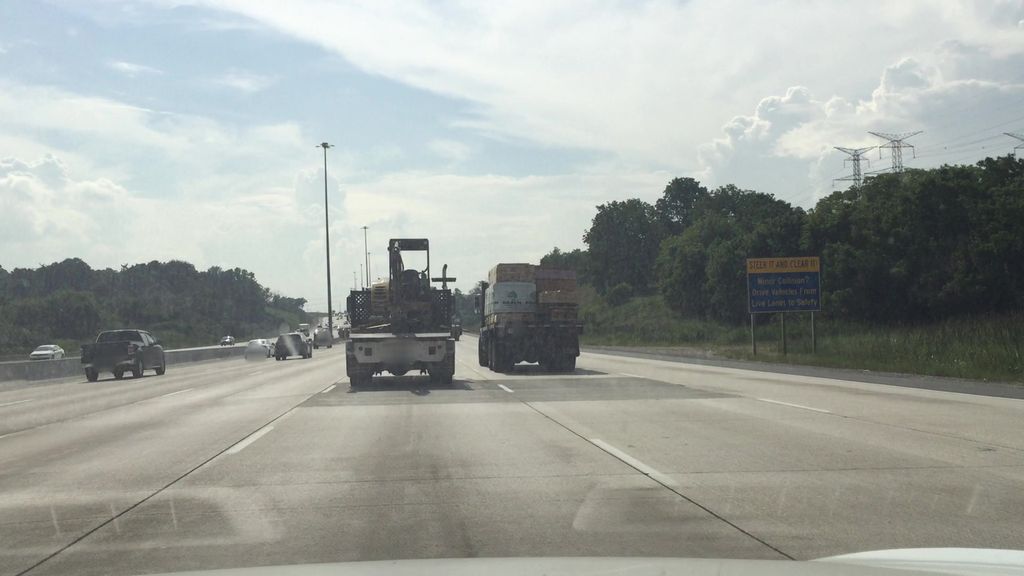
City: toronto